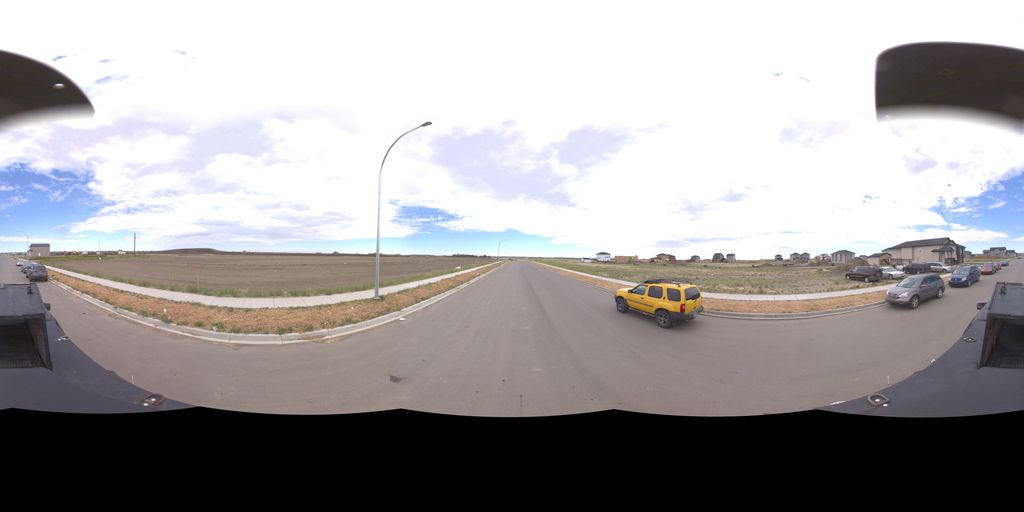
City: saskatoon